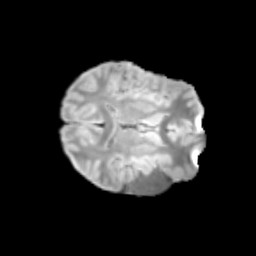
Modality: T2w
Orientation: axial
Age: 12
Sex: male
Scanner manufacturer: siemens
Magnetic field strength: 3 T
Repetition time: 3.8 s
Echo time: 0.07 s